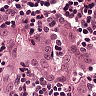
Metastatic tissue present: yes